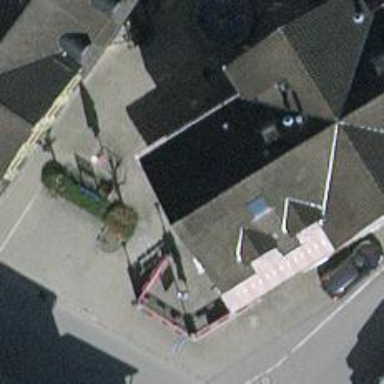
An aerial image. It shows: Restaurant.